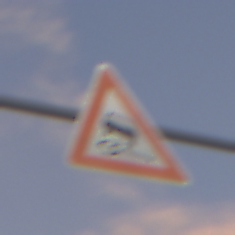
Verkehrszeichen: SchleuderOderRutschgefahr
Umgebung: Outdoor, RoadRail
Tageszeit: SunriseSunset
Wetter: PartlyCloudy
Licht: Natural
Jahreszeit: NotSpecified
Kontrast: LowContrast